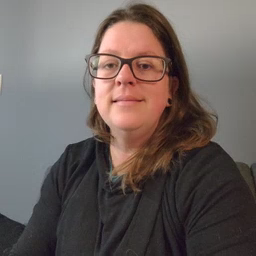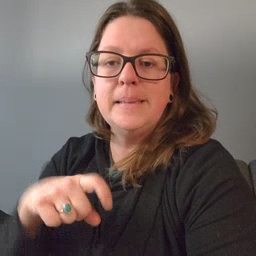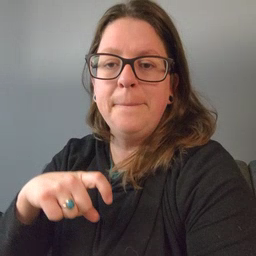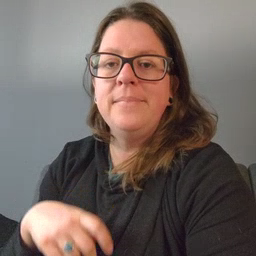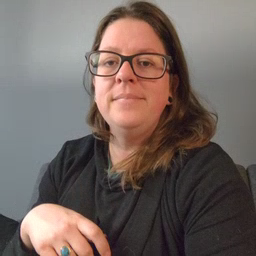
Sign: time